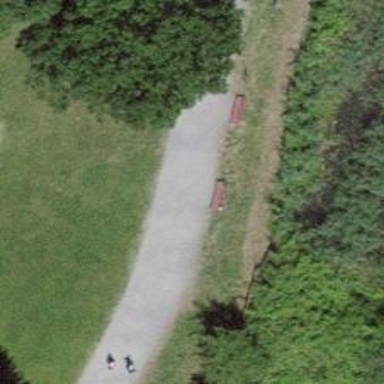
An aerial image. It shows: Red bench.